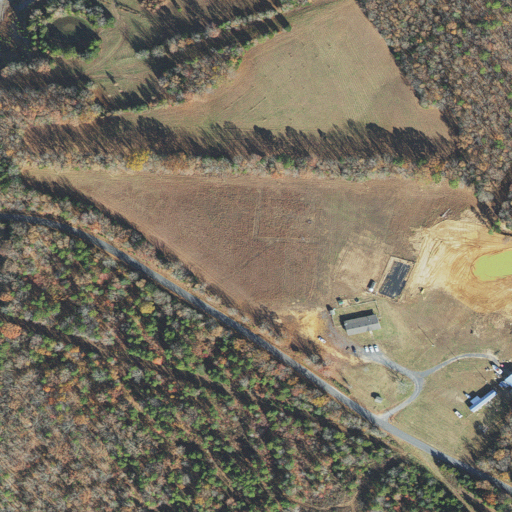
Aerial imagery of mountain in Arkansas named Banner Mountain containing pasture, deciduous forest, mixed forest, open development, barren land, low intensity development, medium intensity development, high intensity development, and evergreen forest